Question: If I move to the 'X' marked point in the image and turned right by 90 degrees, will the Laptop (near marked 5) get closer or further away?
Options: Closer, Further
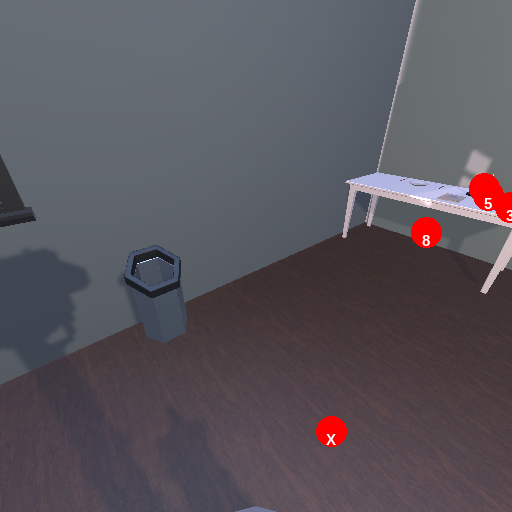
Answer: Closer